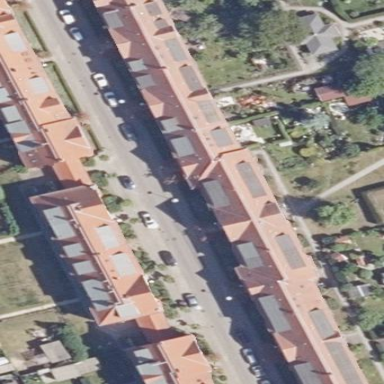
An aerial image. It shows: View of apartment building.